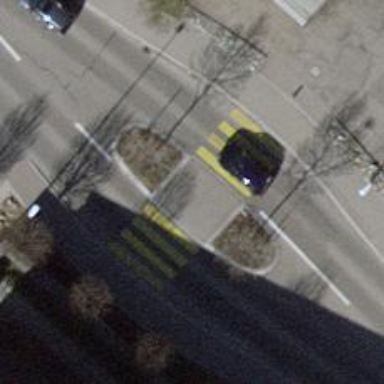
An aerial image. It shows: Pedestrian crossing with zebra markings on footway.